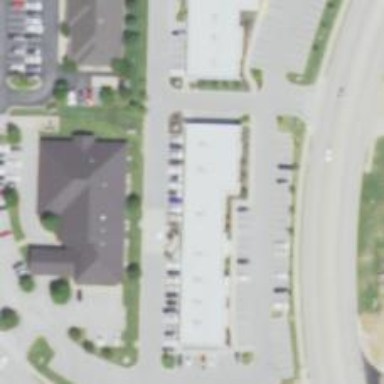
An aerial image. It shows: Healthcare clinic.